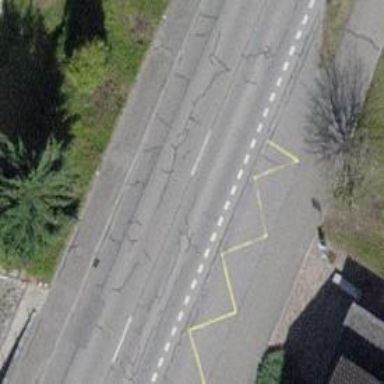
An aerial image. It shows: Bus stop equipped with public transport stop position.